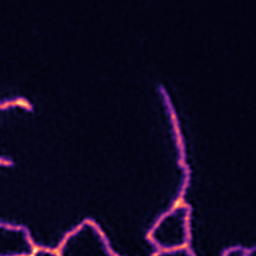
Label: Super-resolution ER image